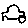
Label: car